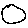
Label: moon